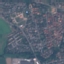
Land use / land cover class: Residential